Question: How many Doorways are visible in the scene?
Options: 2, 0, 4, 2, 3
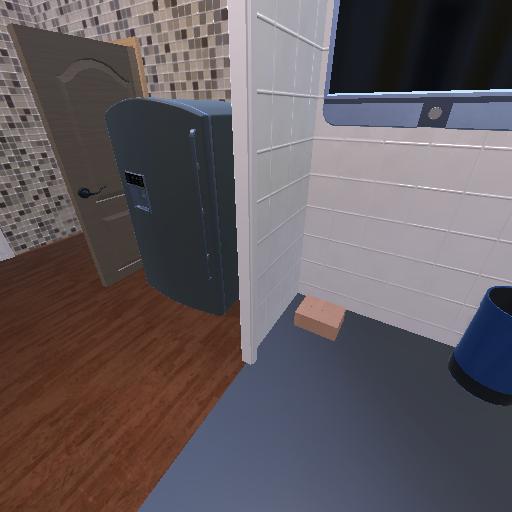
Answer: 2